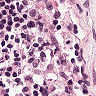
Metastatic tissue present: no